Question:
several tables have a trigger that generates a json object representations of the row on update/insert. E.G. '{"email": ..., "relations: N" } //<--an email.json column' and stores it in a json column
relations is simply a numeric tie-together (let me know if there is a word for it) that allows me to tie together multiple names, emails, phones, homes into one object -
E.G. 'the touchRelation.json column'
'''
{
"emails": [ {"email": 1@a.com },{"email: 2@a.com"},{"email: N@a.com"}],
"teles" : [ {"tele" : ... },{"tele : ...."},{"tele : ...."}],
"Names" : [ {"Name" : ... },{"Name : ...."},{"Name : ...."}],
"Homes" : [ {"Home" : ... },{"Home : ...."},{"Home : ...."}],
}
'''
The problem I'm having is that 1) it would be wasteful and inefficient to update touchRelations.json EVERY TIME one of the other tables gets data CRUD, especially if several tables are updated at one time
2) I may not be able to rely on the developer to call an update_Relations_json() after each query.
Is there a simple way tell if one or more of the tables have been updated and ONLY regenerate relations.json after all updates on all tables have finished?
---
One Possible Solution would be to create a "pending Updates" table that stores the information in a queue and one by one inserts/updates the data from the queue table to the storage table then calls the update function, but I'm sure this isn't the best option.
Another option would be to create a JSON parser in the db that reads the complete json relation (the big one from above), updates the tables then builds the json object, but that seems like a poor use of the database.
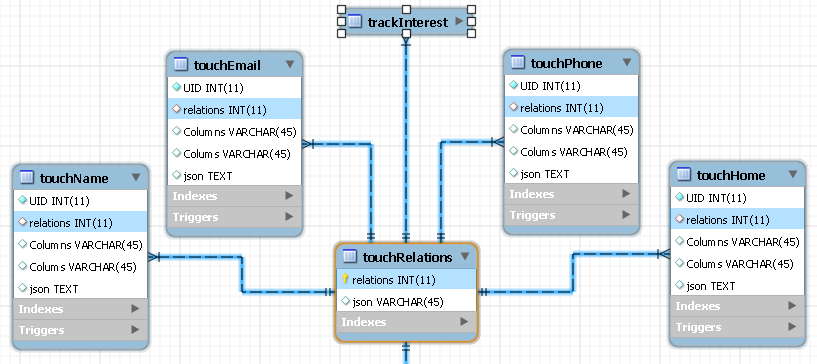
Answer:
The BEST option I can think of would be to create an "updates" meta-data column with a default of 0. When we update the phone, email, name, or home the meta-data column is changed to 1 (representing that an update was not committed to the relations JSON column)
Next create a stored procedure "request_relations_json()" that checks for pending commits (a 1 in the "updates" meta-column). IF there are no updates, return the current relations.json column to the application. If there are updates, regenerate the json then return it to the application.
It's hackish, but it isn't generating json on every update. I still hope there's a more elegant solutions out there.